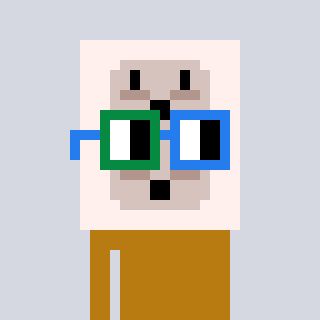
a pixel art character with square green and blue glasses, a outlet-shaped head and a gold-colored body on a cool background